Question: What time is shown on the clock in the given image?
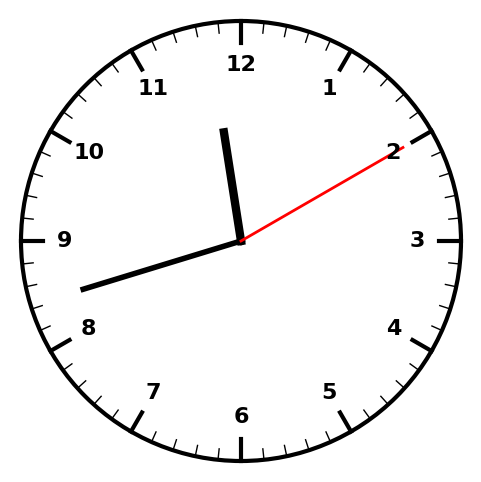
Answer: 11:42:10